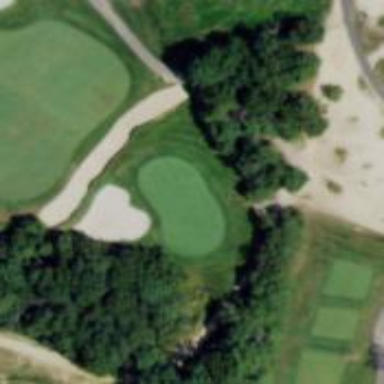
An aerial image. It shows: Golf bunker filled with natural sand.